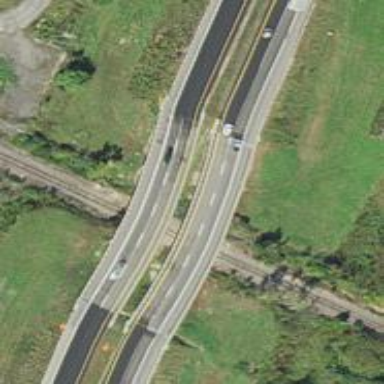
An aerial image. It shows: Motorway bridge with asphalt surface.